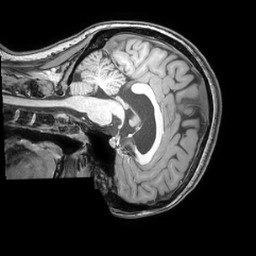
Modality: T1w
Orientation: sagittal
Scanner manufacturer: philips
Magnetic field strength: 3 T
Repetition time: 0.008 s
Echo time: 0.0035 s